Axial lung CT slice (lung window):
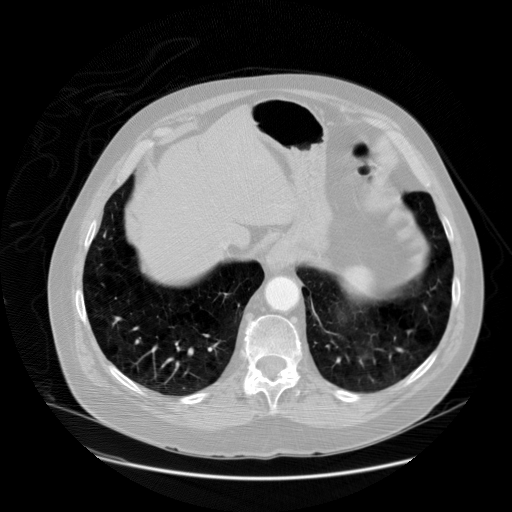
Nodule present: no